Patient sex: F
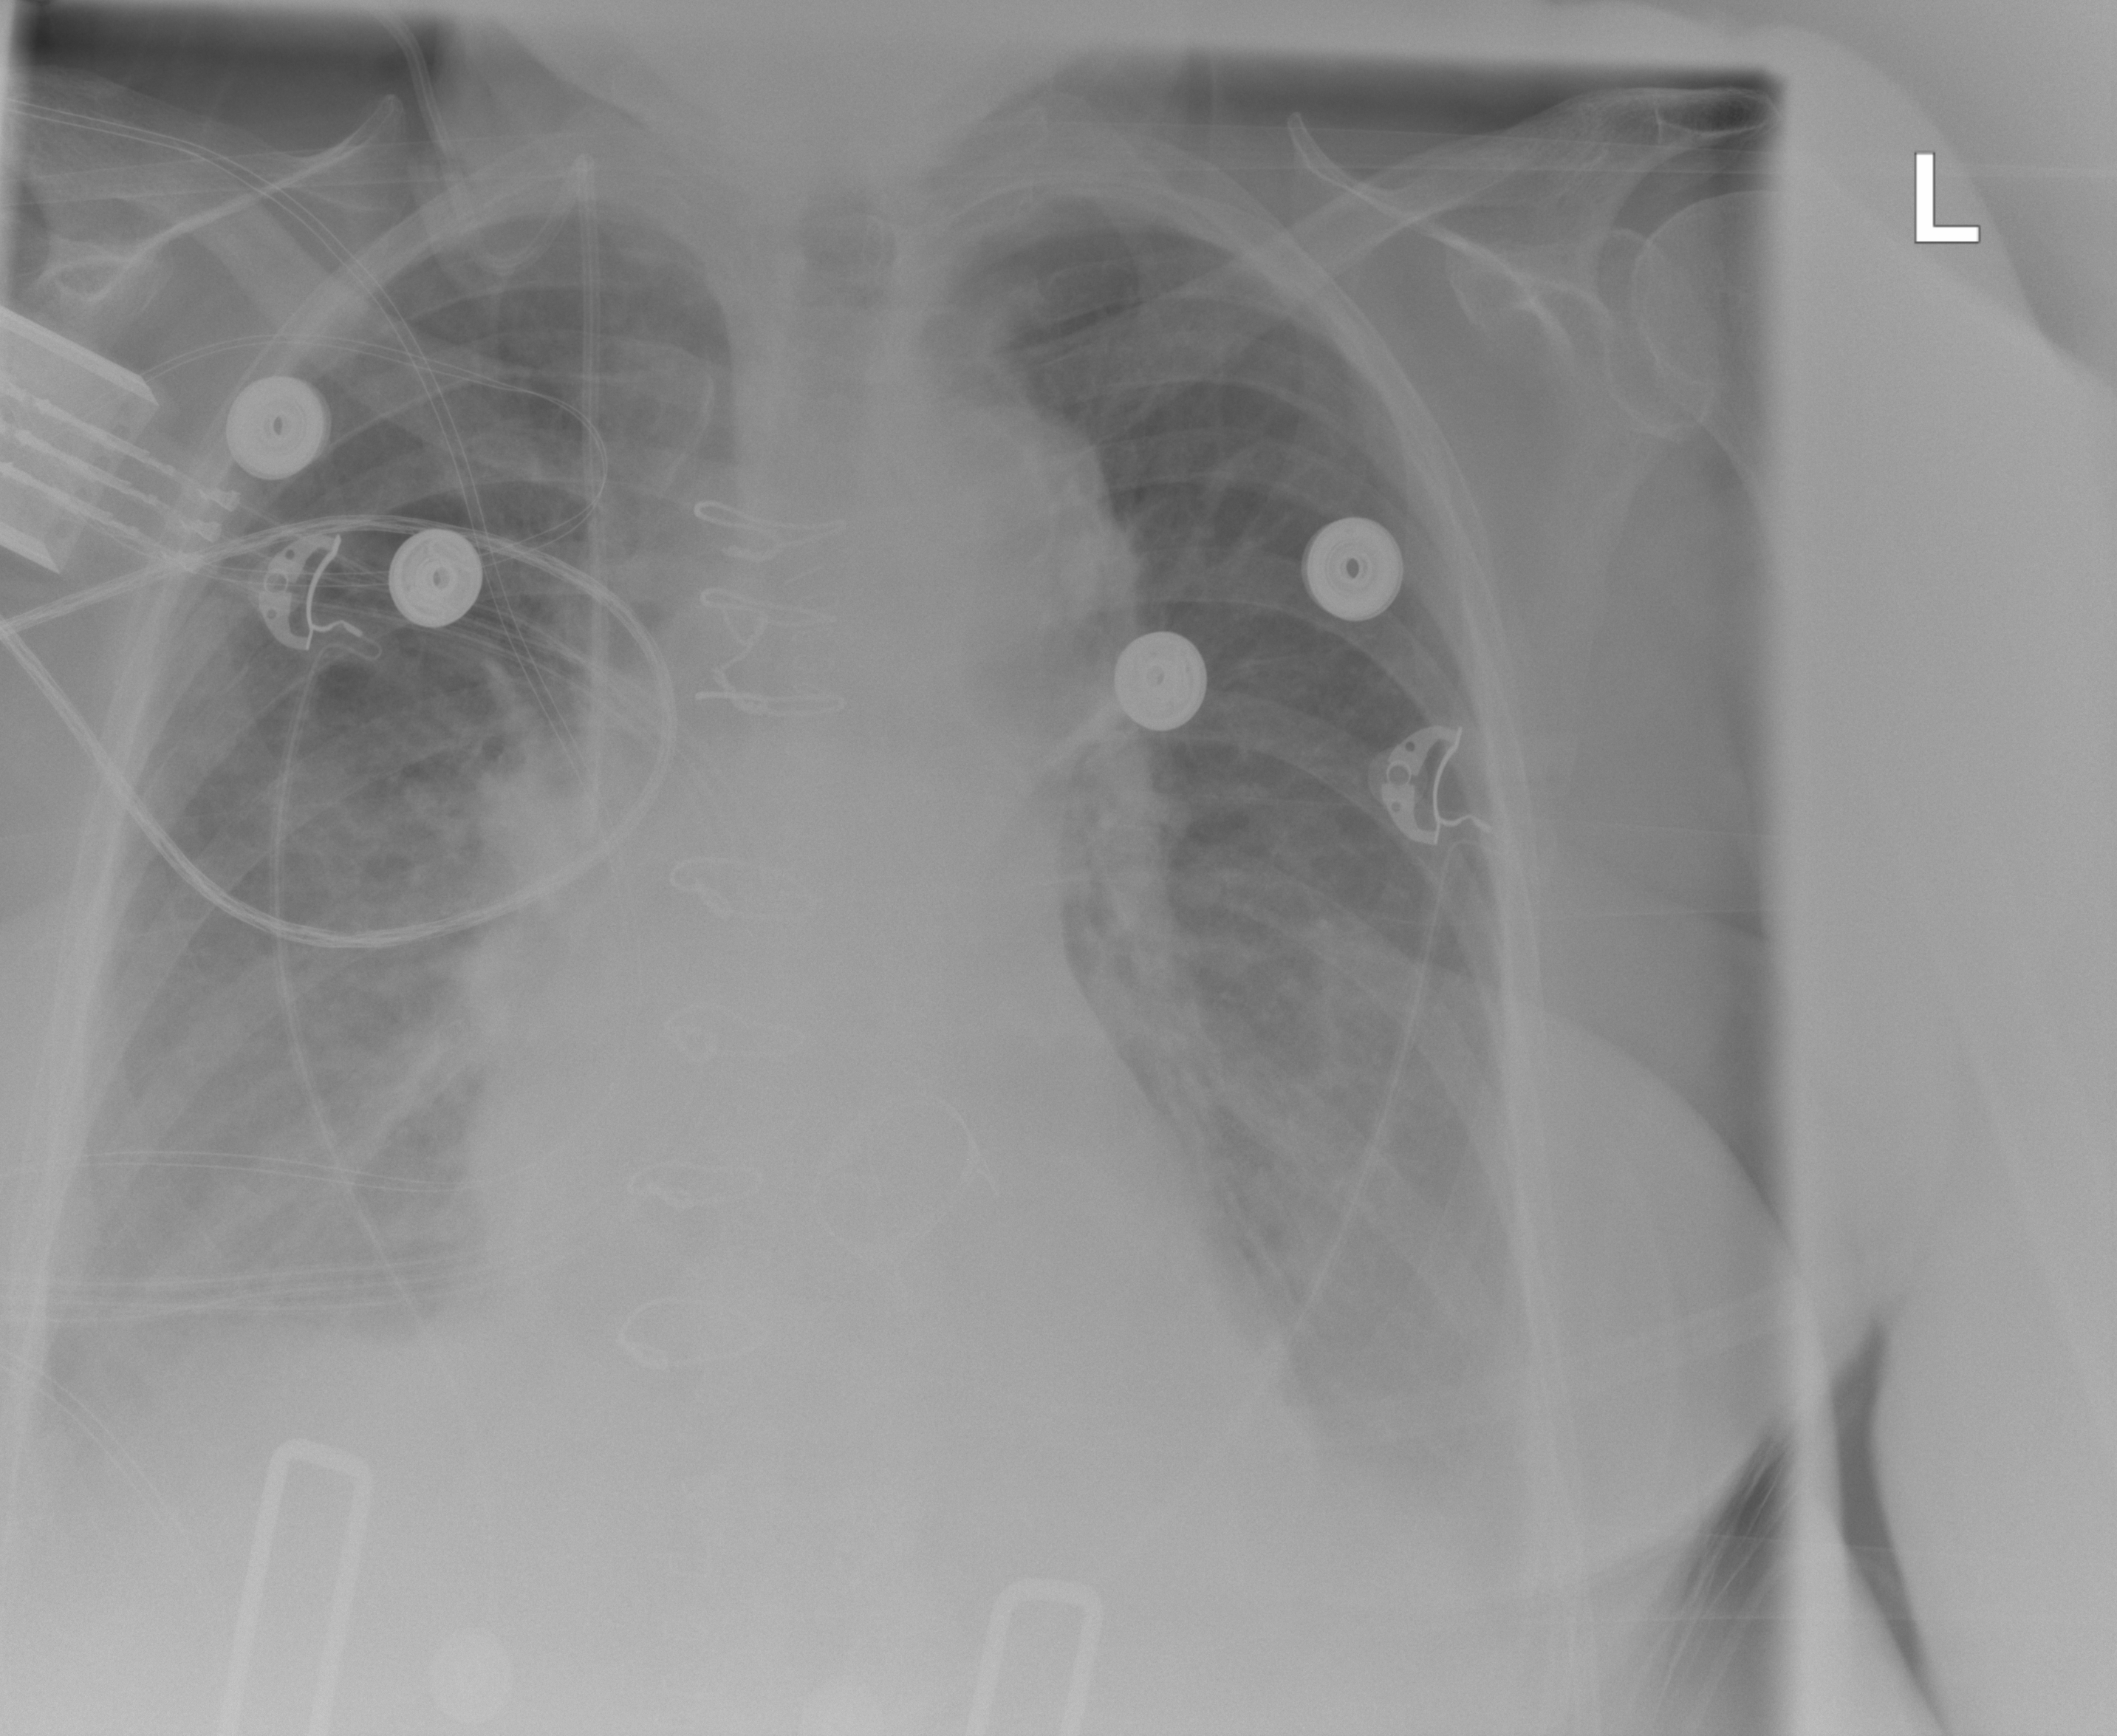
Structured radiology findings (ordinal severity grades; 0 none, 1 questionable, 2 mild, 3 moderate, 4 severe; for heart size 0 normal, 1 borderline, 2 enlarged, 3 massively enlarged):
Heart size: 1
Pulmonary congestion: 2
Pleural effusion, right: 2
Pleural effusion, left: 2
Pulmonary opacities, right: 1
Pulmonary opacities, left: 1
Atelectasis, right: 2
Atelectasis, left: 2